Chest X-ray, PA view. Patient: 33 years old, sex F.
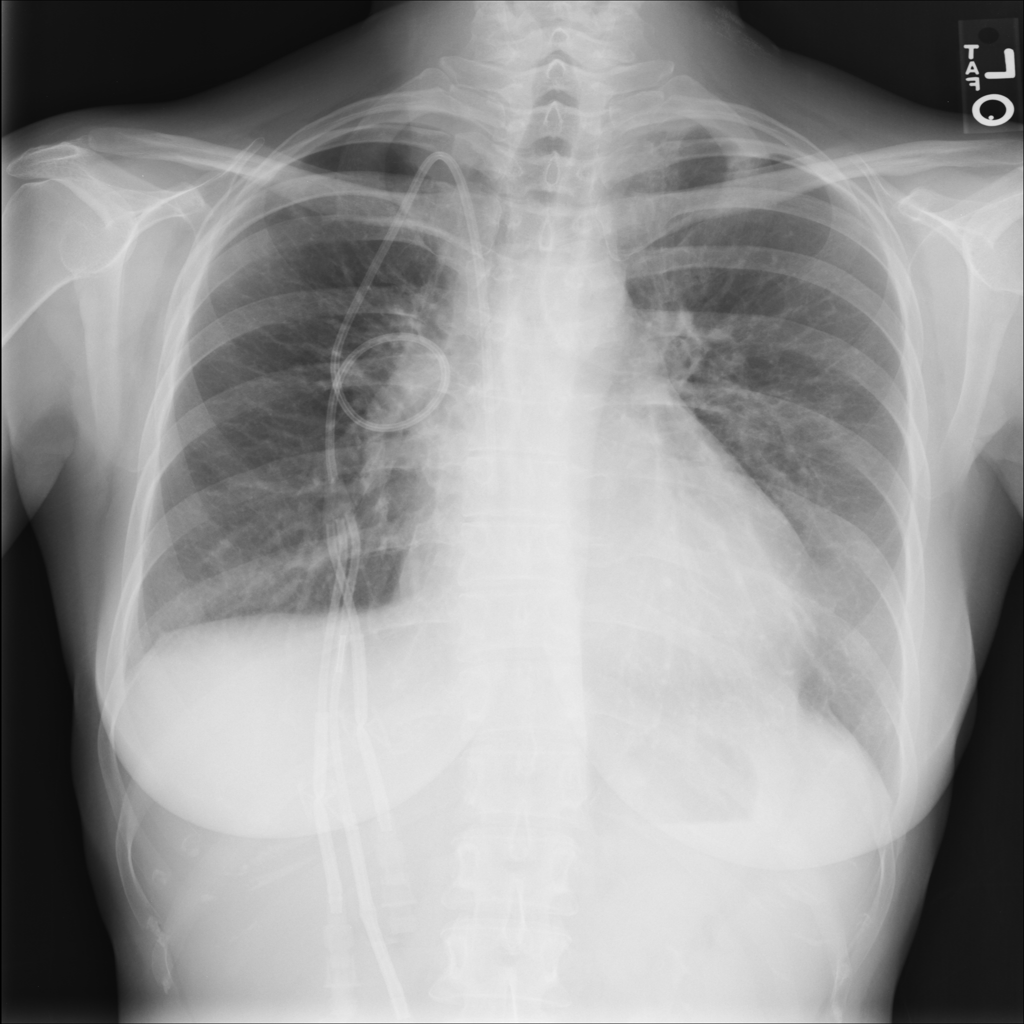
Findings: No Finding